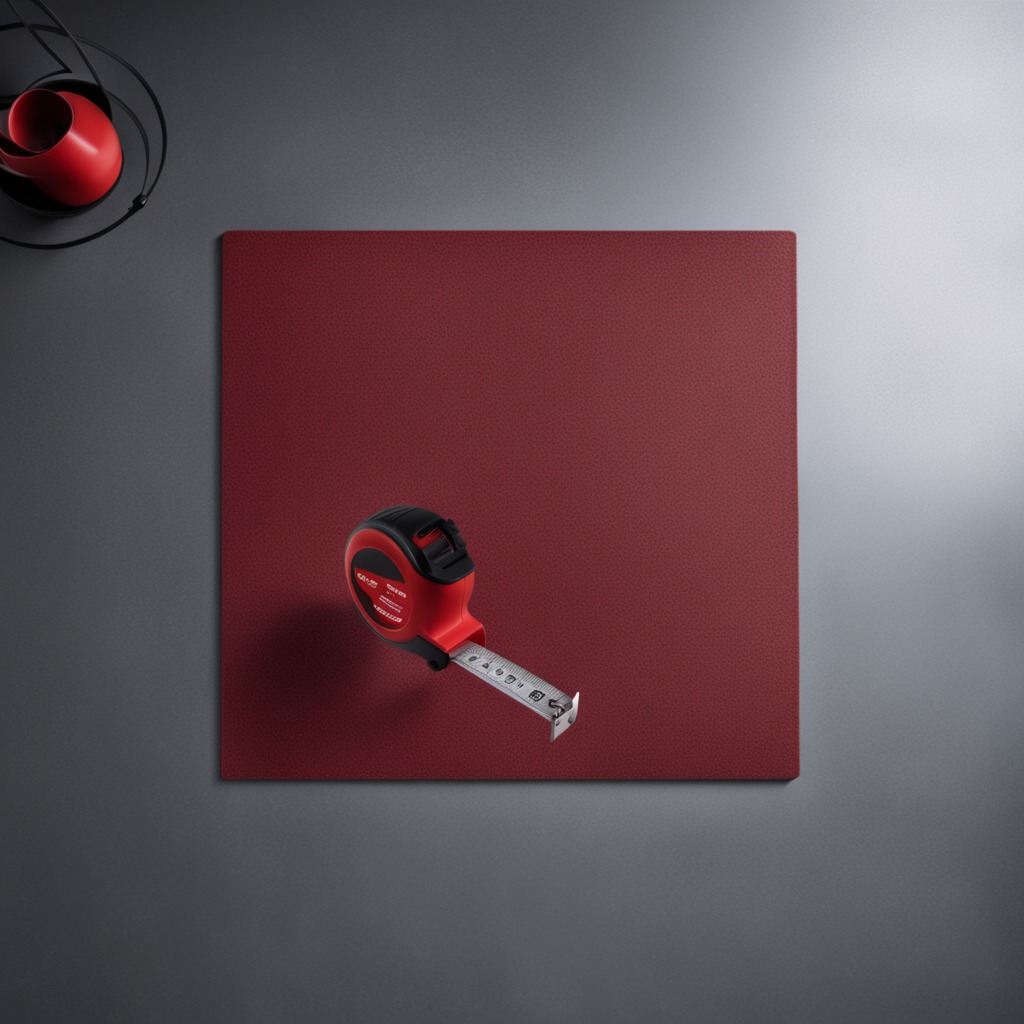
A measuring tape lying on the tabletop